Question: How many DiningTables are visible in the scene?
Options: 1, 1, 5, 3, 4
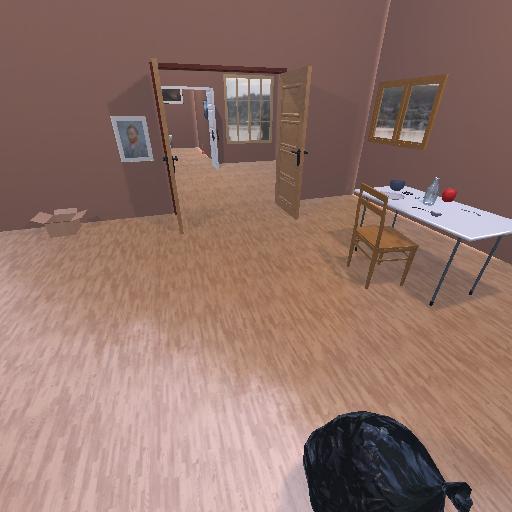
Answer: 1